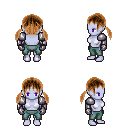
a pixel art fantasy rpg character, female body template, dark elf, purple skin, steel arm armor, teal pants, brown twin-tailed hairstyle, metal gloves, four views (front, back, left, right), 2x2 character sprite sheet, small pixel art, hard edges, no anti-aliasing